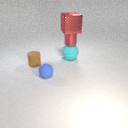
small red metal cylinder below large red metal cube